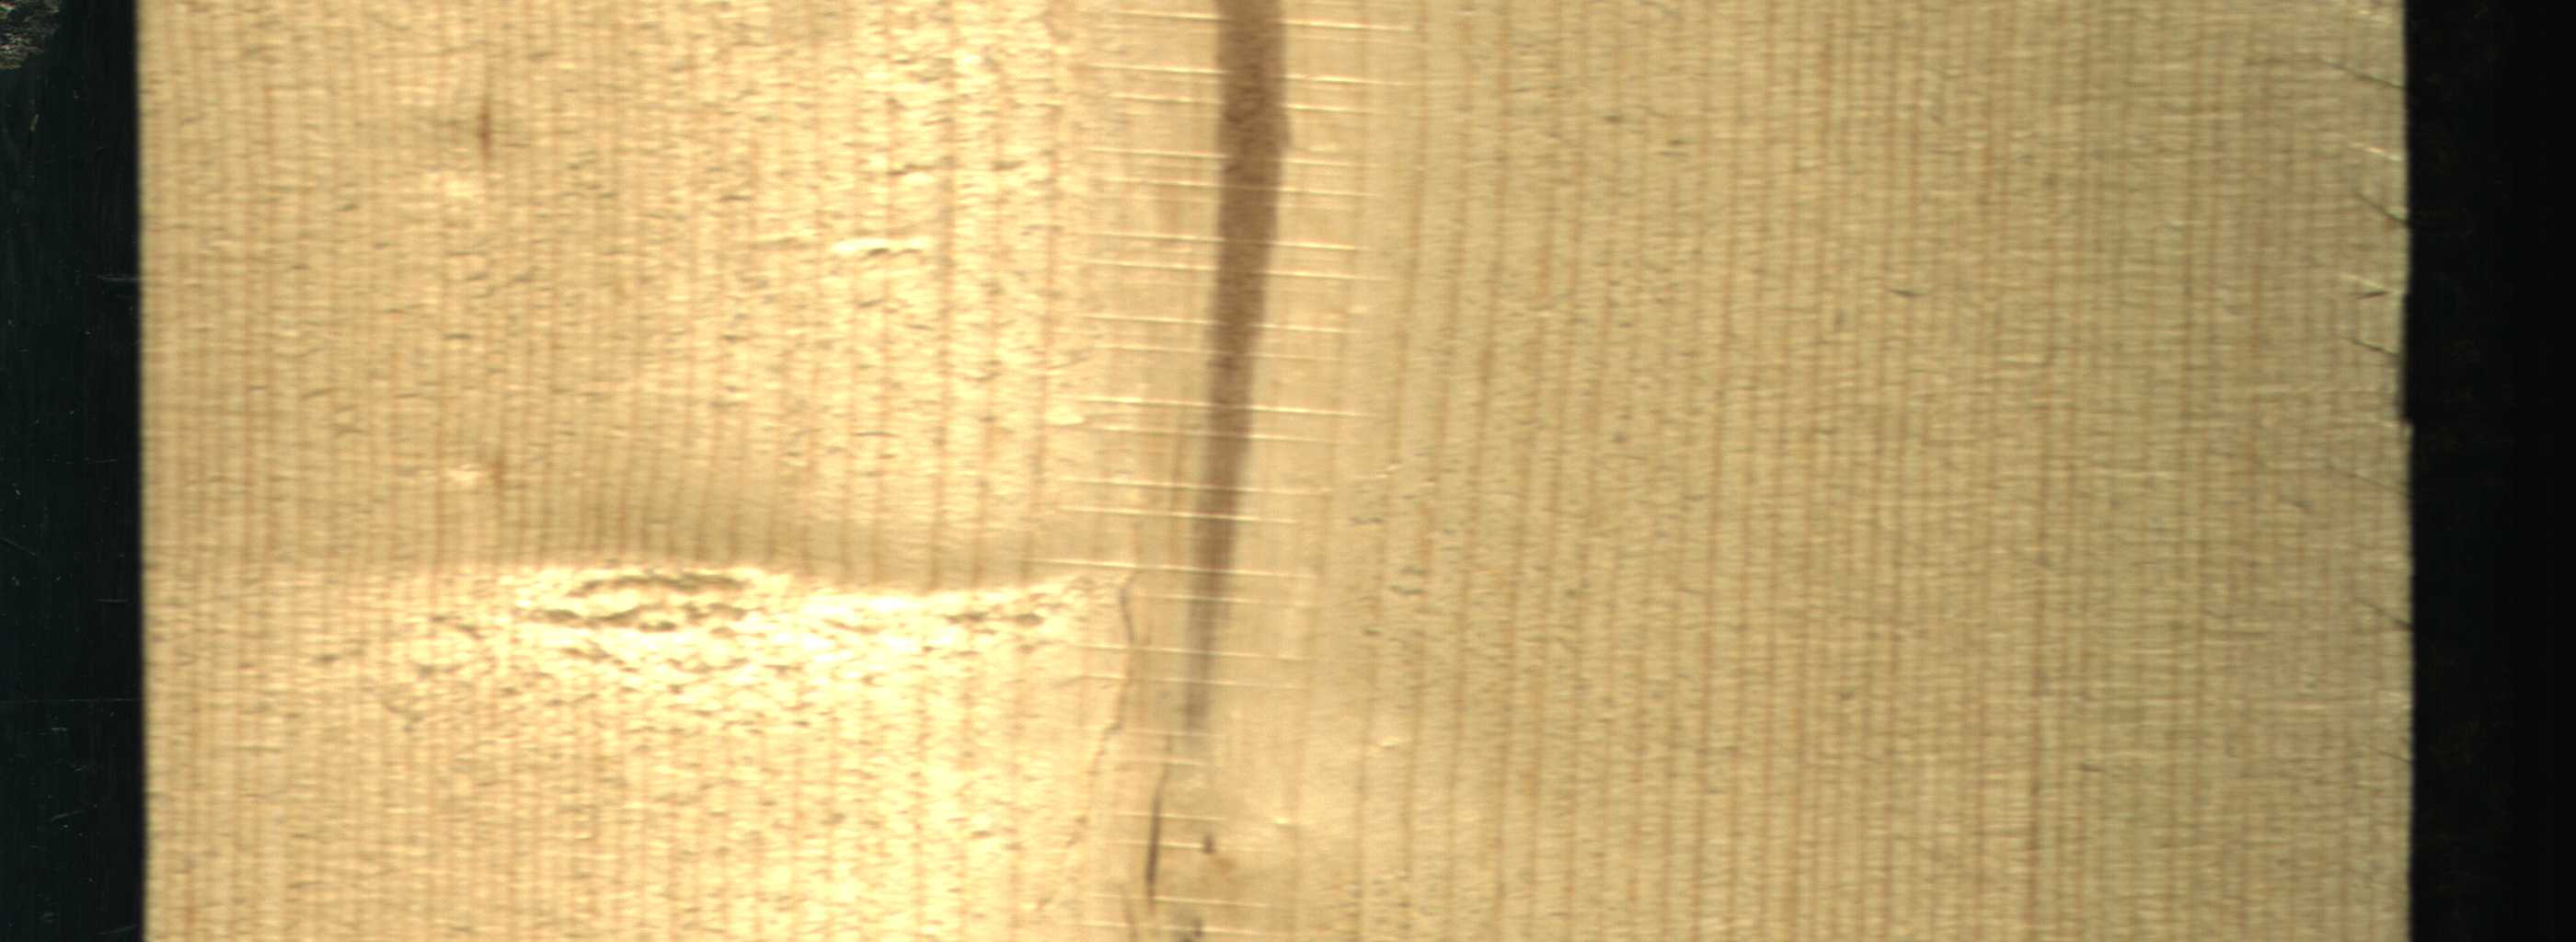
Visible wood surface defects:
Marrow